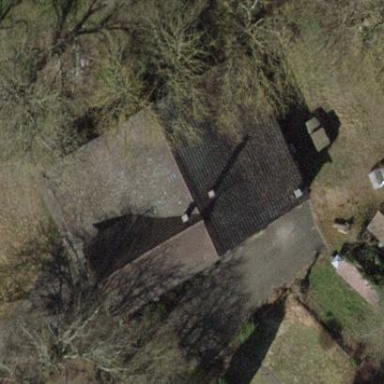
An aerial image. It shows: Detached building.